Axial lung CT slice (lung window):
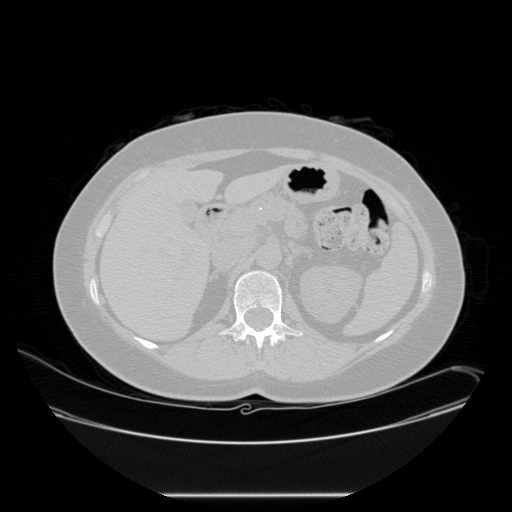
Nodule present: no